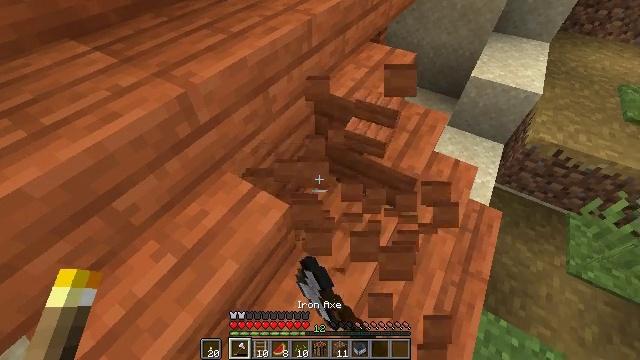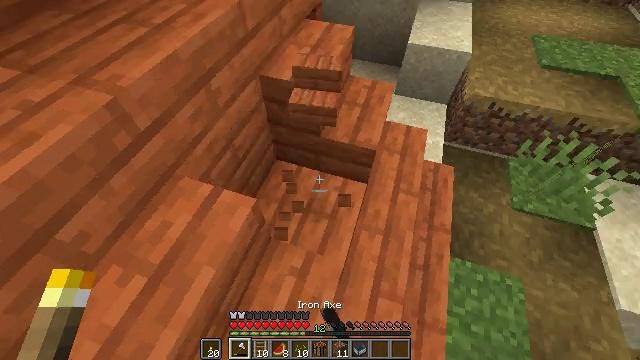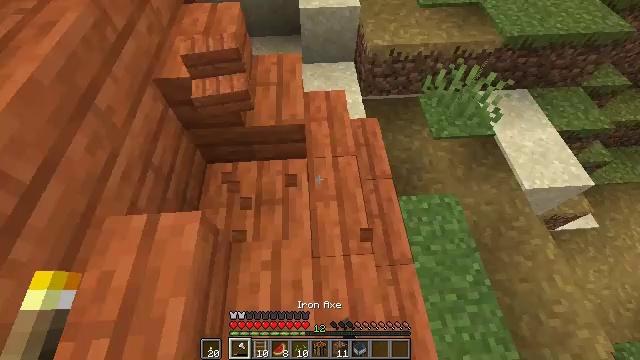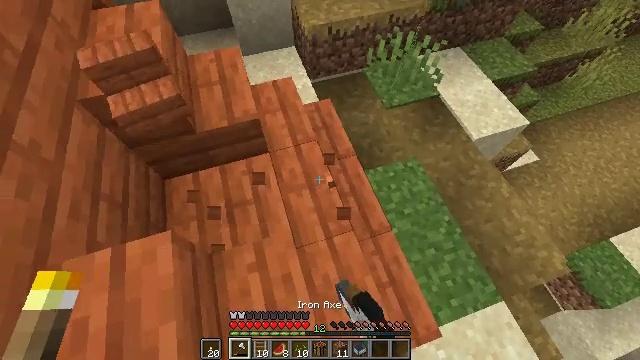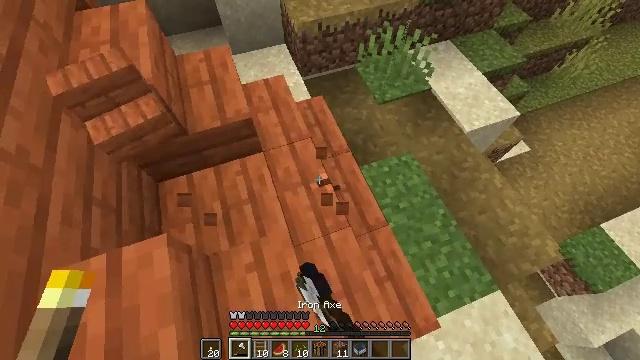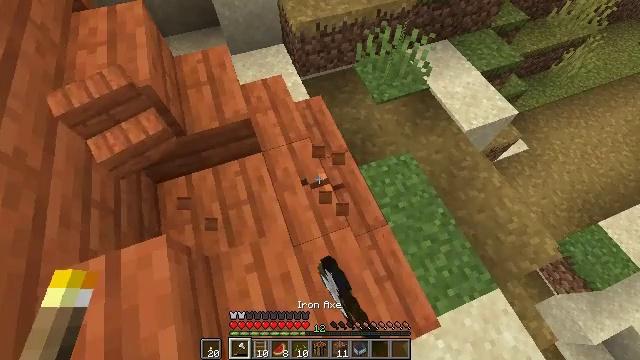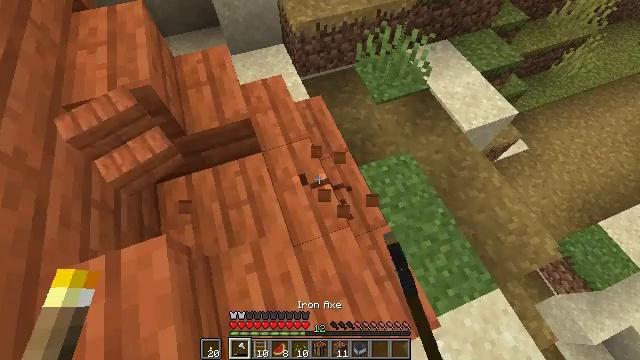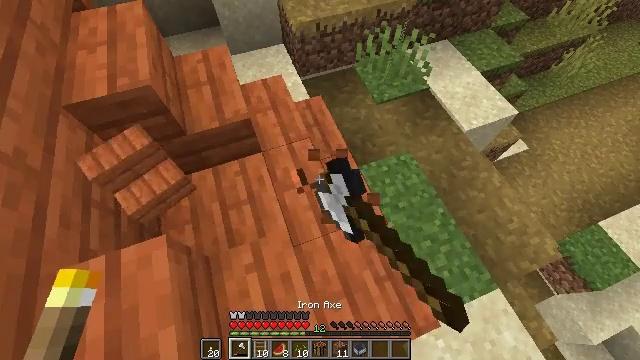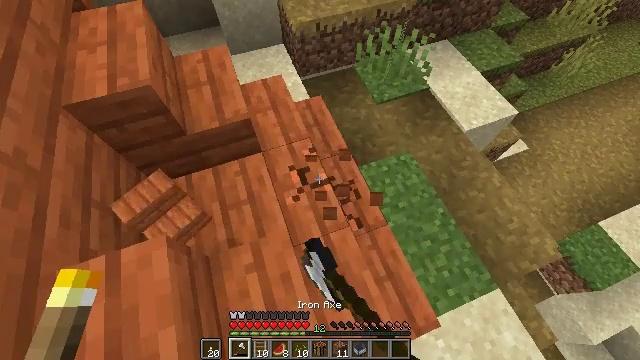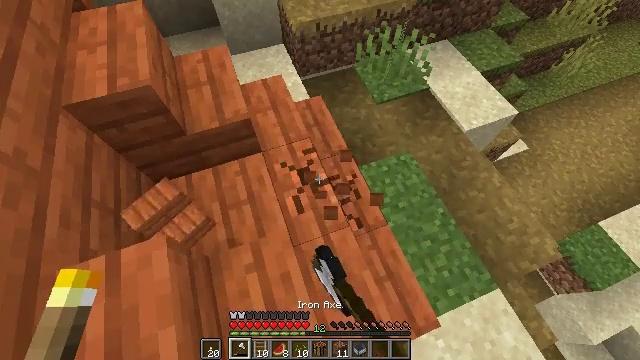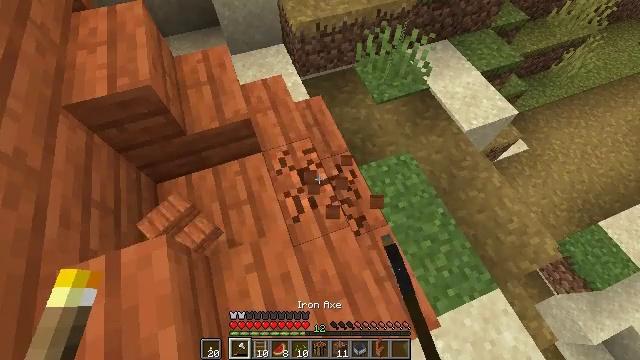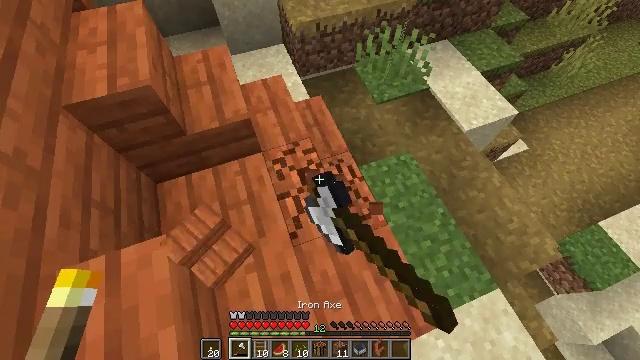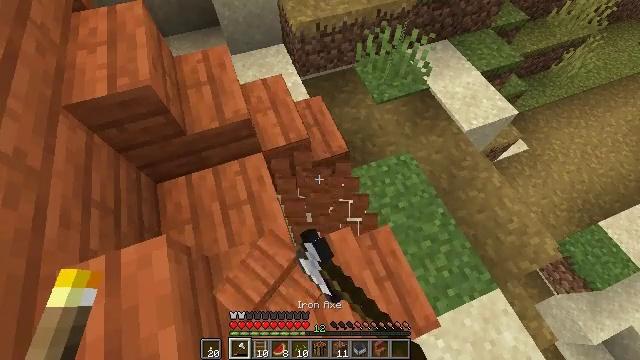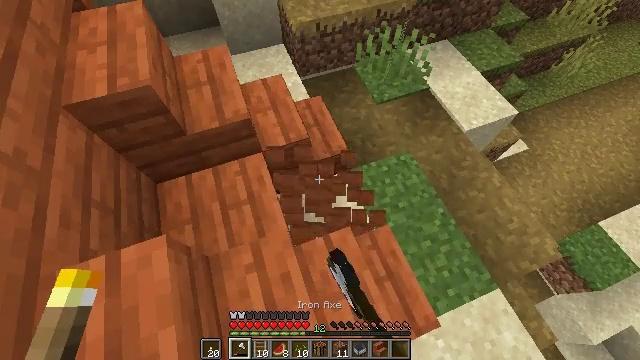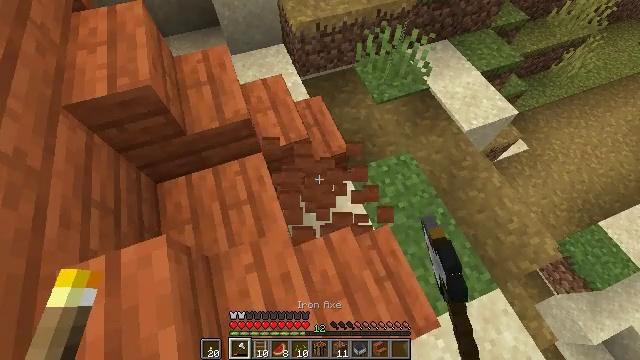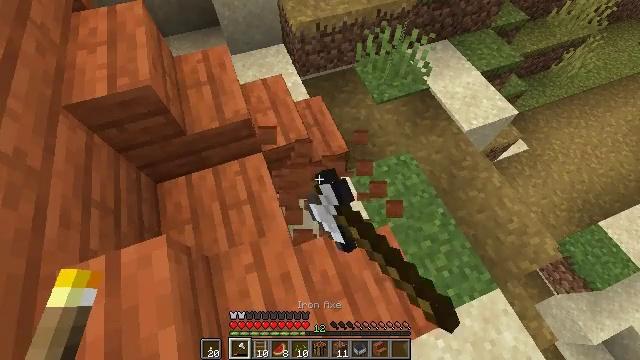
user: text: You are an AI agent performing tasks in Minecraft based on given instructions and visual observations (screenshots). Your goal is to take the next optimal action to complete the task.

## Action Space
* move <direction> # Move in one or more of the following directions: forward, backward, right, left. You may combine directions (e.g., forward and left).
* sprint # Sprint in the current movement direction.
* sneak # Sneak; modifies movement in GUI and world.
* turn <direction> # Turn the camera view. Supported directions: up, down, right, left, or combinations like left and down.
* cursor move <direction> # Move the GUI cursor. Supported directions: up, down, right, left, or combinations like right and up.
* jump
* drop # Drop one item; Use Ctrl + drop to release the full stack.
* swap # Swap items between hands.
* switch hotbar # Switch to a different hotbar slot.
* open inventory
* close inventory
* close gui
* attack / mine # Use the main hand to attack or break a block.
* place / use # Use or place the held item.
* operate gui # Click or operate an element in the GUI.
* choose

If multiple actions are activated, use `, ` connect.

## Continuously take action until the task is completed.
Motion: motion action
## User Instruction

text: Break the acacia stairs in your build.
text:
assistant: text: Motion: turn right and down, attack / mine
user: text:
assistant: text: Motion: turn right and down, attack / mine
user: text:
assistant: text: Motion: turn right and down, attack / mine
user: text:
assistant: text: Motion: turn right, attack / mine
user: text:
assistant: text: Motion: attack / mine
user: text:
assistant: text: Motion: attack / mine
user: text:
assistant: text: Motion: attack / mine
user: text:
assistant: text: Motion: attack / mine
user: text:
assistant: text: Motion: attack / mine
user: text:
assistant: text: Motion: attack / mine
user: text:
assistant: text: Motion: attack / mine
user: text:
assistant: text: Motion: attack / mine
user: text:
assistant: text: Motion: attack / mine
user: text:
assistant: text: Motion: attack / mine
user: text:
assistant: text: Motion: attack / mine
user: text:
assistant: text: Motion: attack / mine
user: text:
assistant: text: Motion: attack / mine